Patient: sex M, age 51
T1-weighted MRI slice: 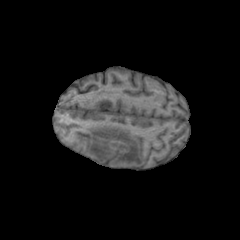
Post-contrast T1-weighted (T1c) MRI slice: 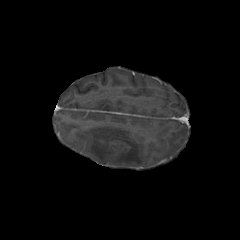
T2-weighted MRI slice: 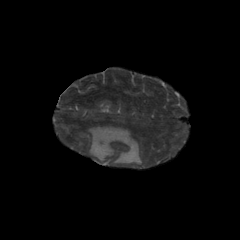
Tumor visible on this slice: yes
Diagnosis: Glioblastoma, IDH-wildtype
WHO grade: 4